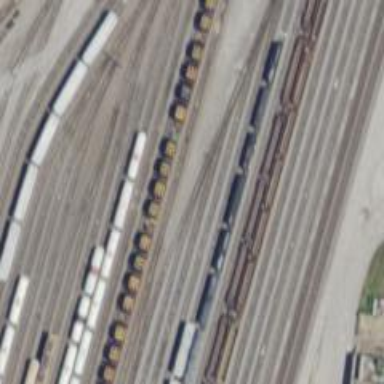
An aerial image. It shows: Railway yard in service.